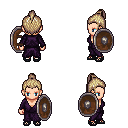
a pixel art fantasy rpg character, female body template, human, light skin, purple robe, teal pants, white blonde short topknot hairstyle, ghillies, shield, four views (front, back, left, right), 2x2 character sprite sheet, small pixel art, hard edges, no anti-aliasing